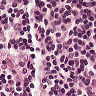
Metastatic tissue present: no